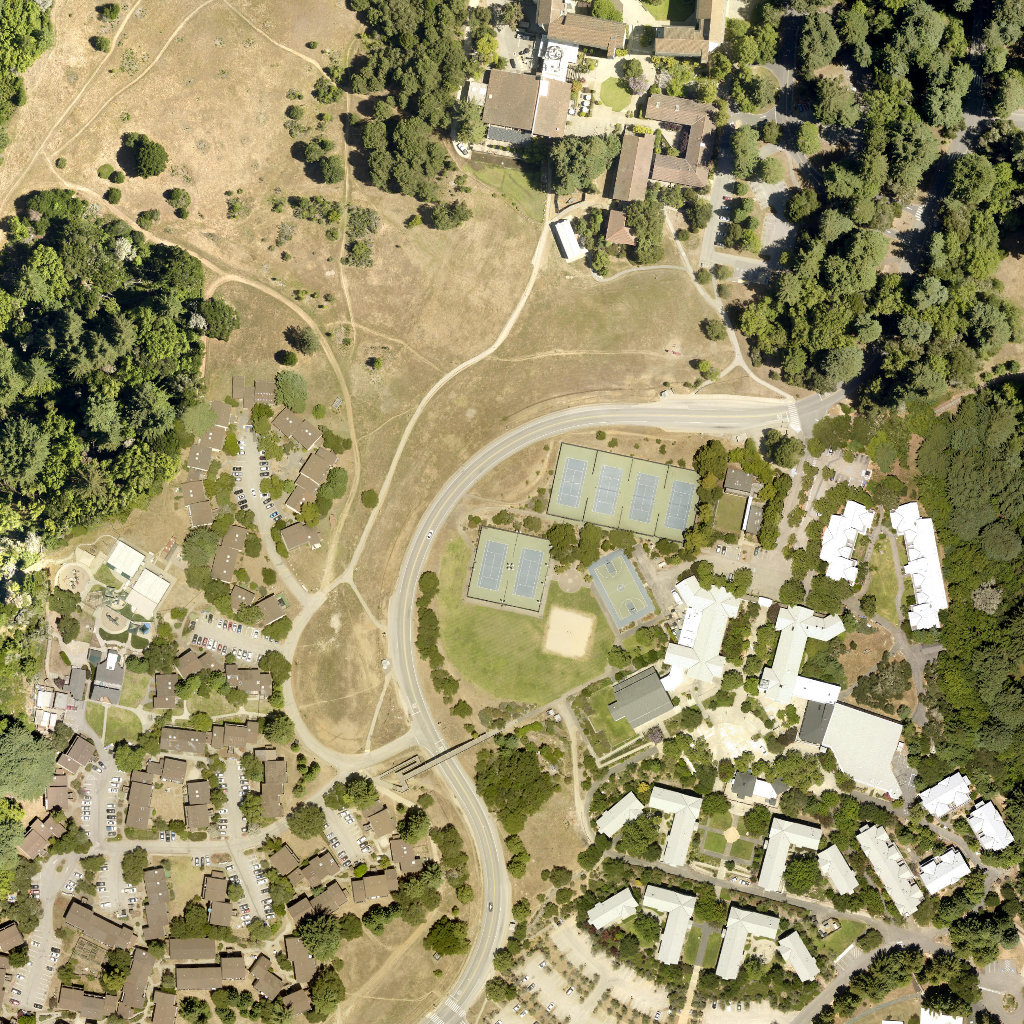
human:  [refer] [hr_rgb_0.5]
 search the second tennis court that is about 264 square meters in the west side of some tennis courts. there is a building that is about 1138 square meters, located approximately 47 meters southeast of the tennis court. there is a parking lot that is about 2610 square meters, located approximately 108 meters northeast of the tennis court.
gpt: <box>[[57, 45, 60, 50, 0]]</box>